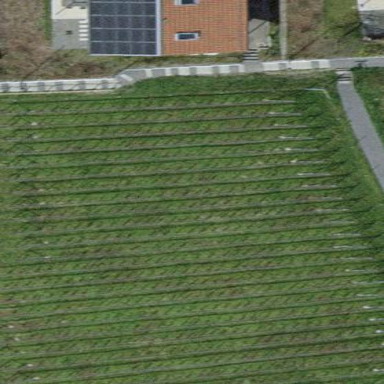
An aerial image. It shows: Vineyard where grapes are grown.